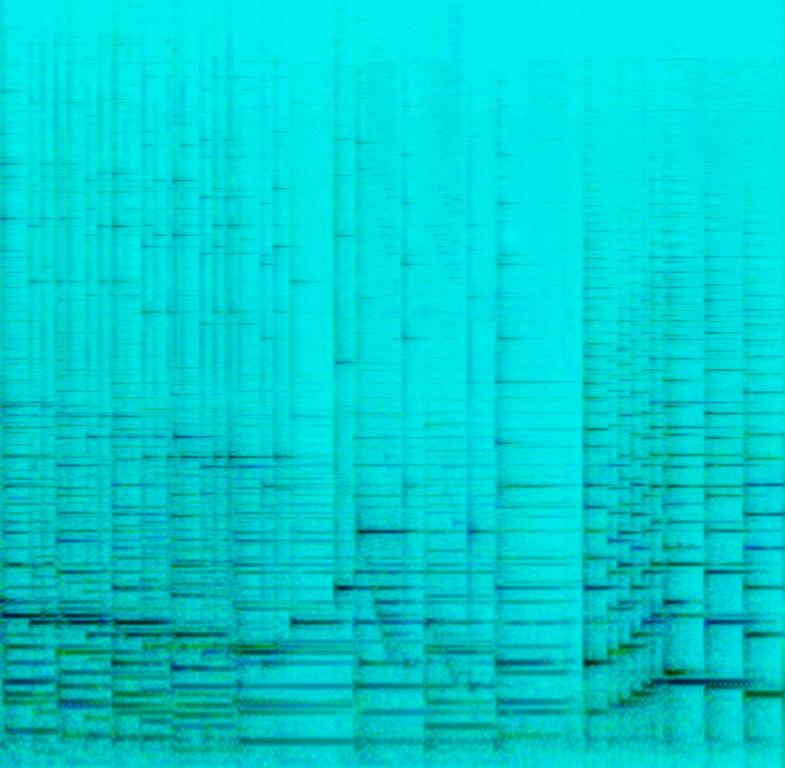
An instrumental jazz piano and vibraphone duo. Peppy and upbeat with a latin tinge.